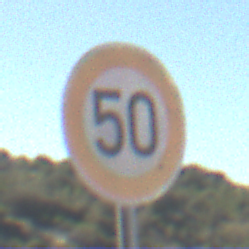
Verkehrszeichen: Geschwindigkeit50
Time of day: MorningAfternoon
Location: Outdoor (Nature)
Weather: Clear
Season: NotSpecified
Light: Natural